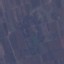
Label: PermanentCrop